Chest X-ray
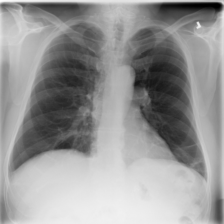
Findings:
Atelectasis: negative
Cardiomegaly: negative
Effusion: negative
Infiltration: negative
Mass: negative
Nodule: negative
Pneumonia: negative
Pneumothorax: negative
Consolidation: negative
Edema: negative
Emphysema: negative
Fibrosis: negative
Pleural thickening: negative
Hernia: negative